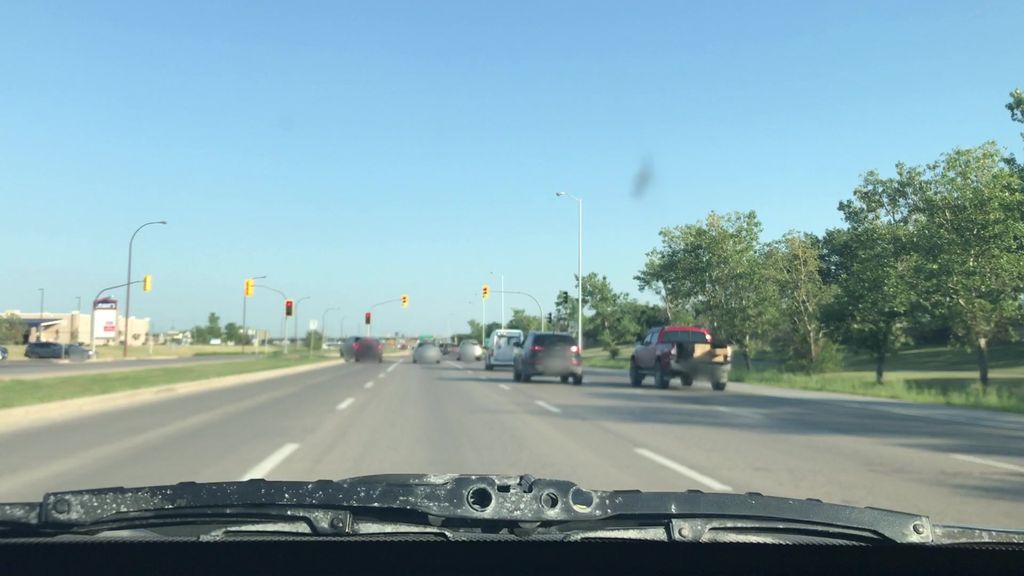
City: winnipeg